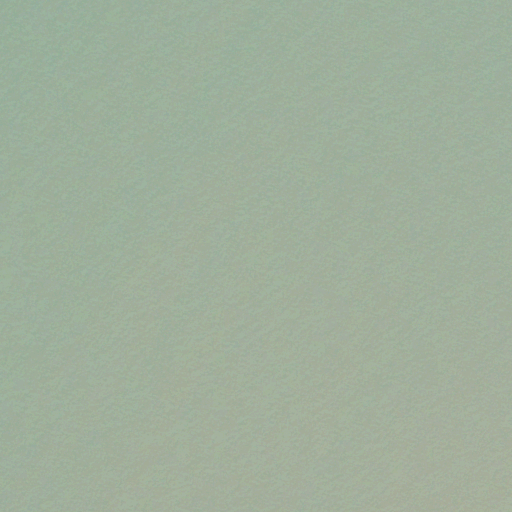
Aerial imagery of bar in Florida named Three Rooker Bar containing only open water